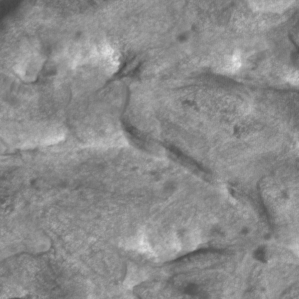
Label: non_frost